Interaction volume radius: 10 \u00c5
Interaction volume height: 15 \u00c5
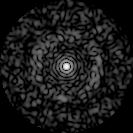
Disorder parameter: 0.8327